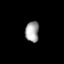
Tissue: prostate
Cell type: Endothelial cells
Senescence score: 0.6854
Nuclear area (px): 276
Mean DAPI intensity: 163.717